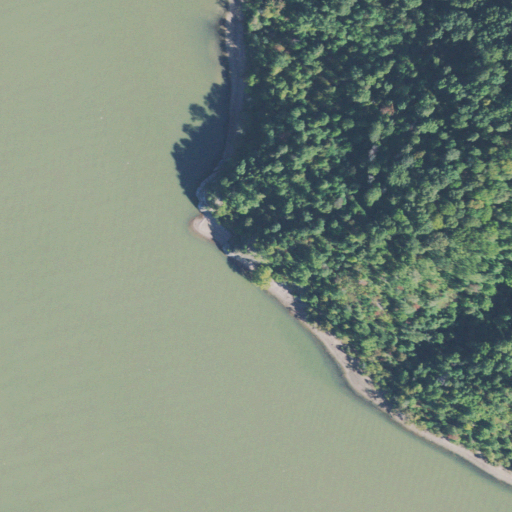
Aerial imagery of cliff(s) in Tennessee named Cedar Bluff containing open water, deciduous forest, mixed forest, and evergreen forest